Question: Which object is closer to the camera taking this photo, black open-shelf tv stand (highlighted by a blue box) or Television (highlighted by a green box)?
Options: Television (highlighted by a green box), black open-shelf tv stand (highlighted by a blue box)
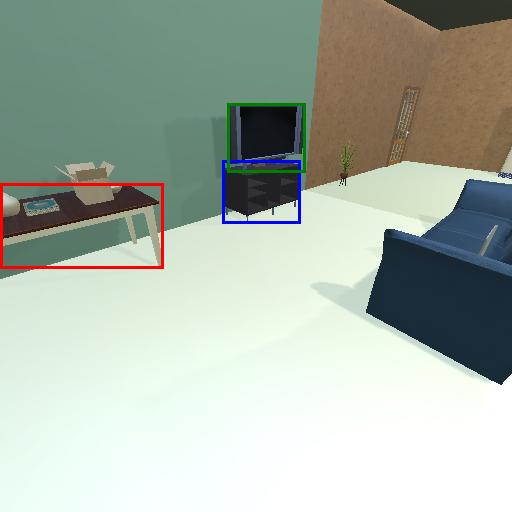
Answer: Television (highlighted by a green box)